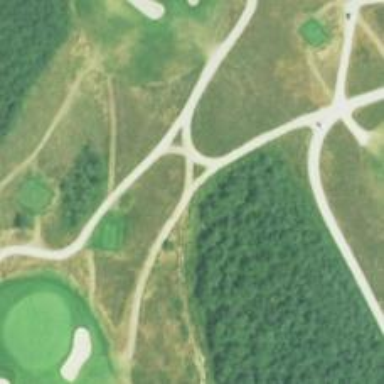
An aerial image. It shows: Path for both roads and golfers.